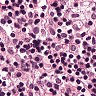
Metastatic tissue present: no